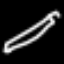
Label: pencil